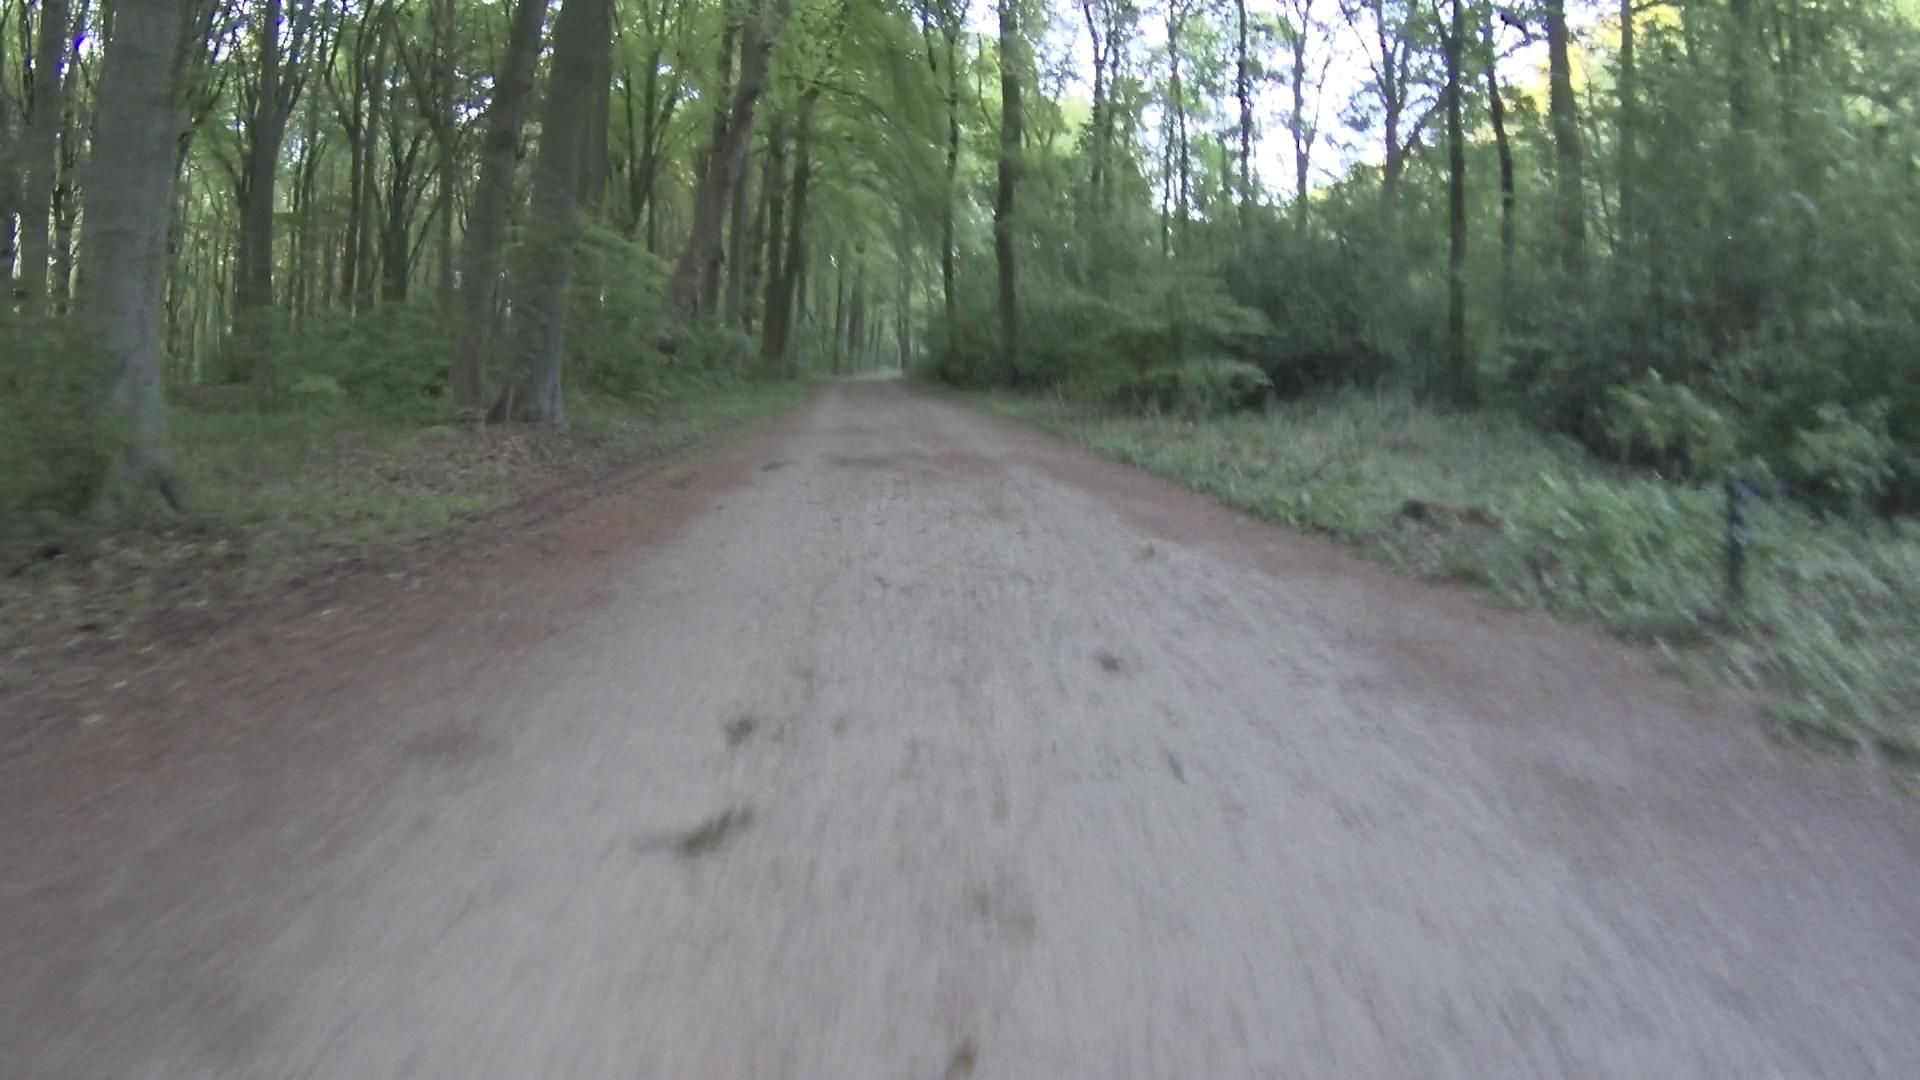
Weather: clear
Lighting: day
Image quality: slightly poor
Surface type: walking surface
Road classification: bridleway
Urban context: urban centre
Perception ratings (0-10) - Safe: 4.53, Lively: 0.83, Beautiful: 6.18, Boring: 6.02, Depressing: 2.42, Wealthy: 2.11